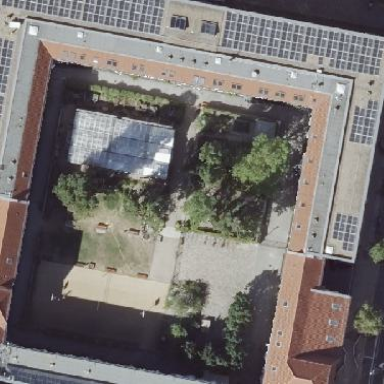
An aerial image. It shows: Prison building with flat roof.